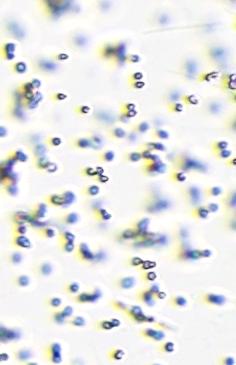
Label: Phaeocystis